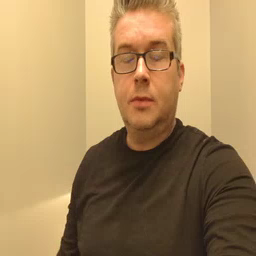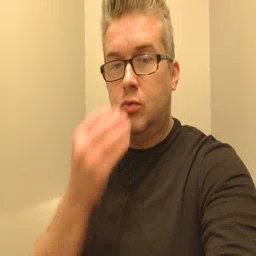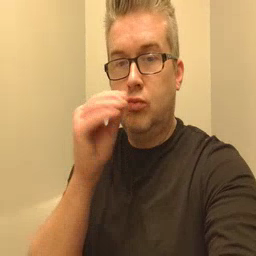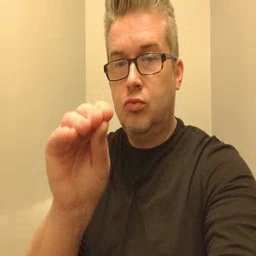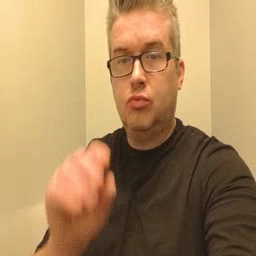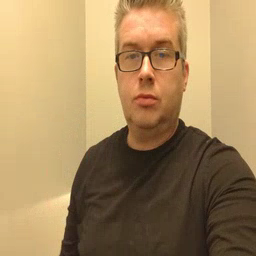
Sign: kiss